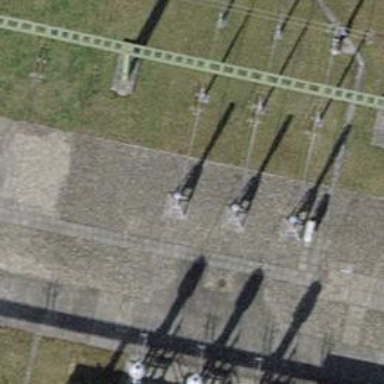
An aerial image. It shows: Insulator used in power equipment.